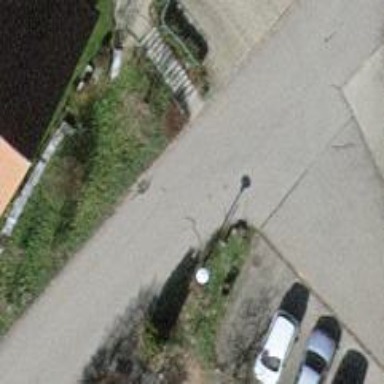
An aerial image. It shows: Set of steps on the road.